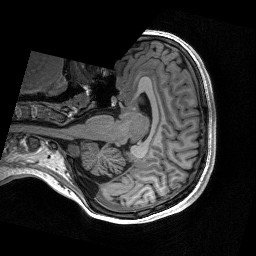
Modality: T1w
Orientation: axial
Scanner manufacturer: siemens
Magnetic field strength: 3 T
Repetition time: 2.53 s
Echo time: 0.00267 s